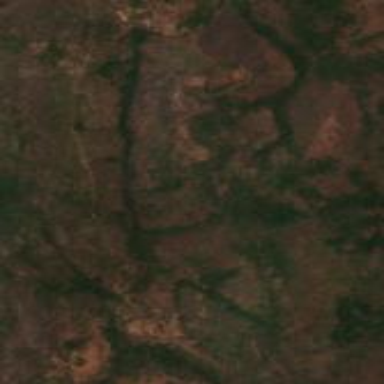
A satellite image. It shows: Forest area.